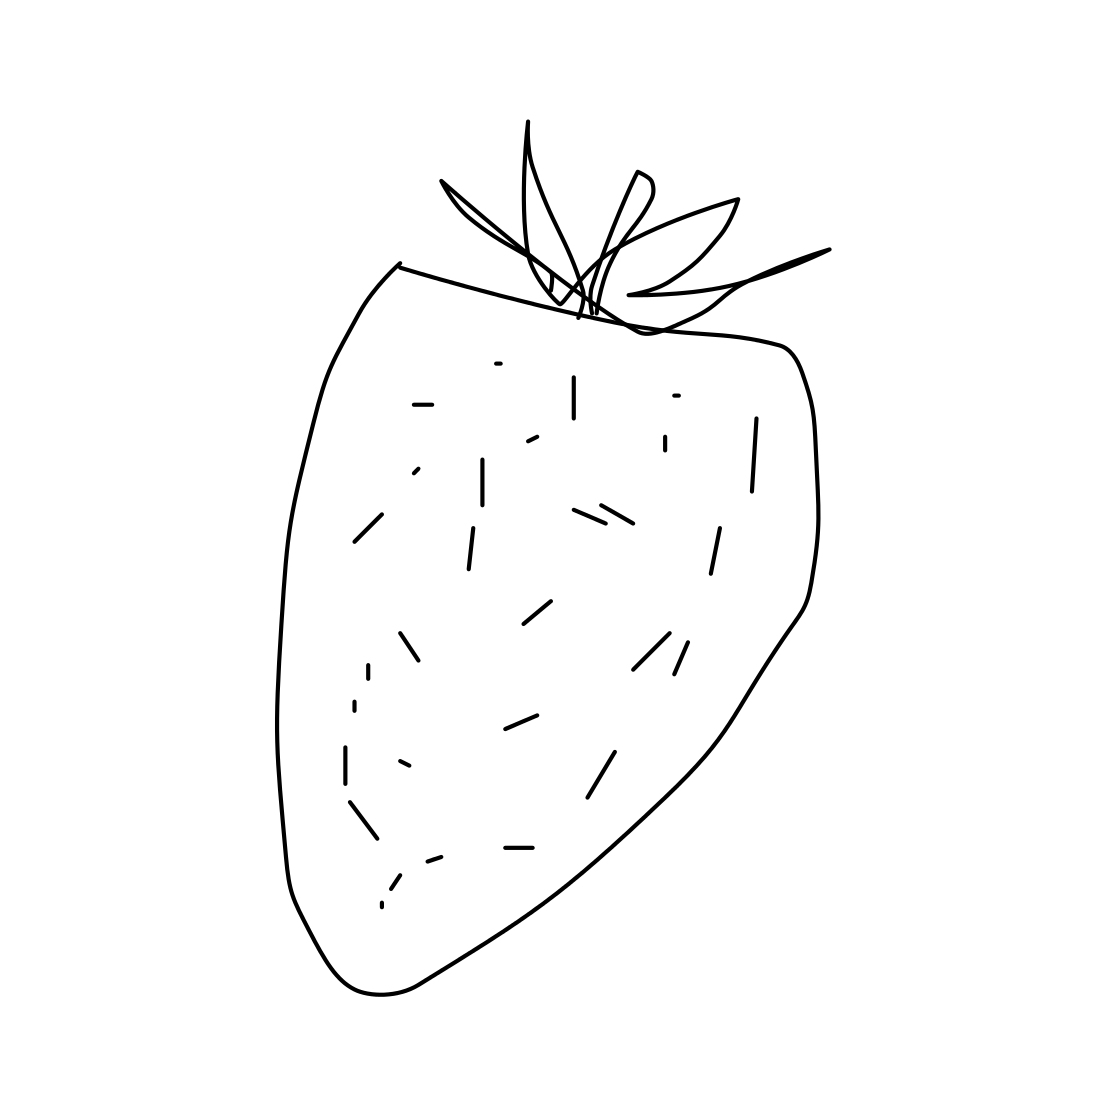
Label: strawberry